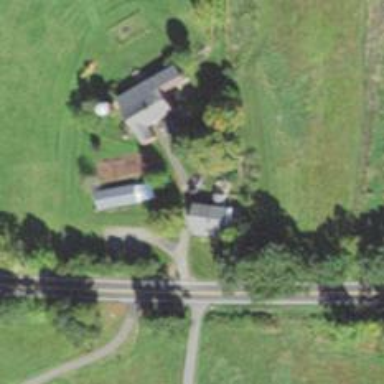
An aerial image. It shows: Residential driveway.